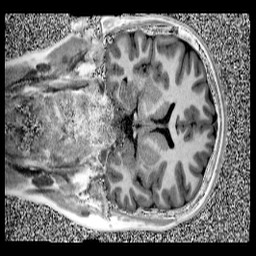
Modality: UNIT1
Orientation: coronal
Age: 11
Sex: male
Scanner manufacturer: siemens
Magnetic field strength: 3 T
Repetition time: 4 s
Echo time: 0.00299 s